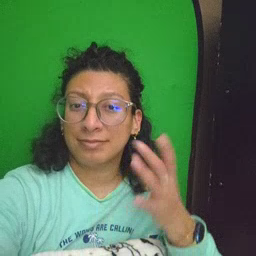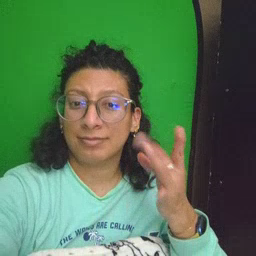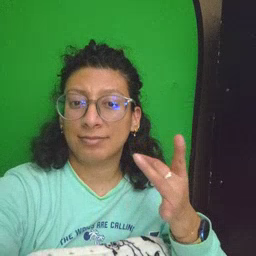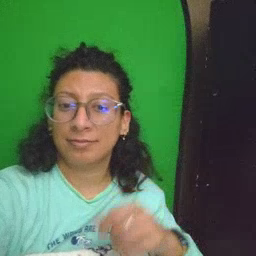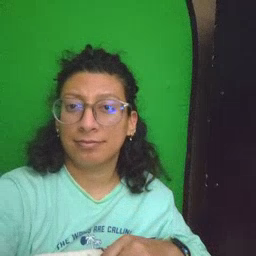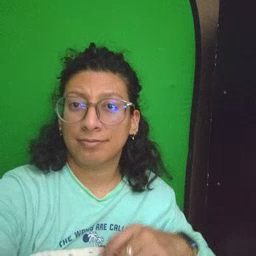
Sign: sticky